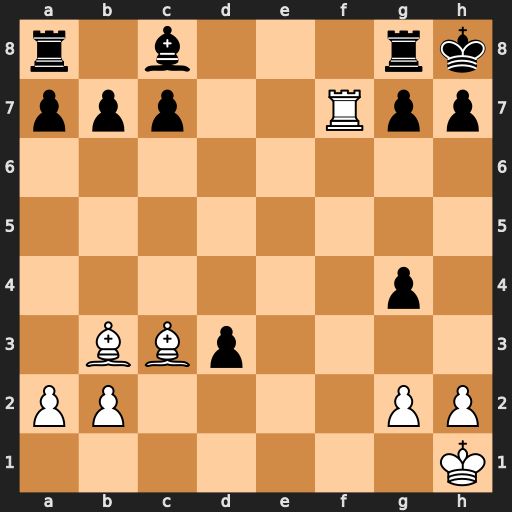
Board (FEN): r1b3rk/ppp2Rpp/8/8/6p1/1BBp4/PP4PP/7K
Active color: w
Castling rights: -
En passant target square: -
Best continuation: Bxg7+ Rxg7 Rf8+ Rg8 Rxg8#